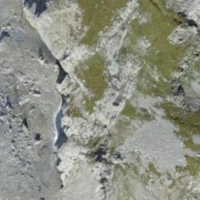
EUNIS habitat code: 48
Species observed at this site:
Aglais urticae
Prunella collaris